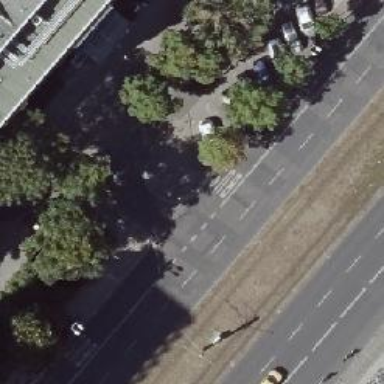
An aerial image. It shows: Primary highway with asphalt surface. The cycleway on the right is designated as share busway.